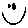
Label: smiley face